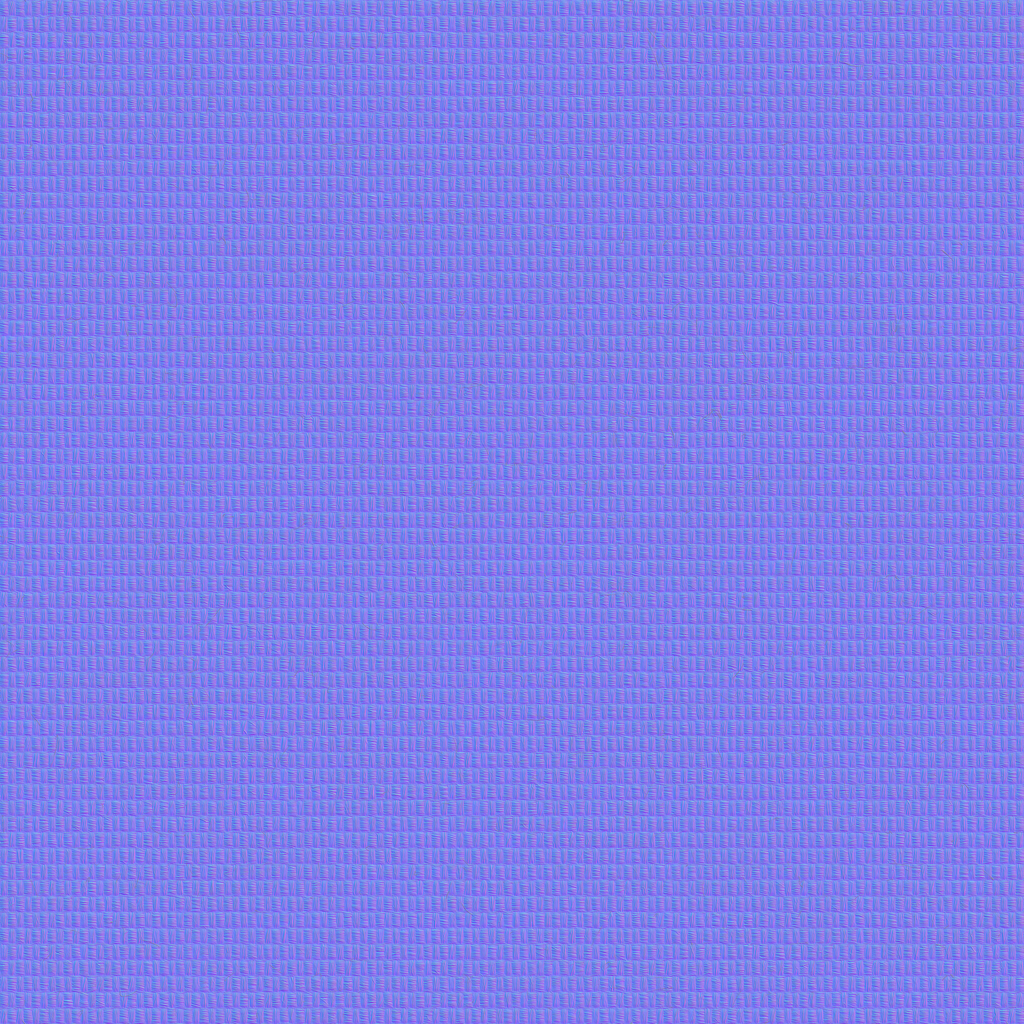
Texture map type: NormalGL